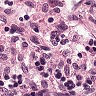
Metastatic tissue present: no